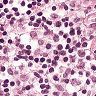
Metastatic tissue present: no